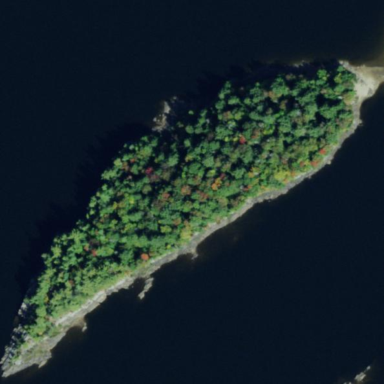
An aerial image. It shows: Islet.